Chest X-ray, PA view. Patient: 35 years old, sex M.
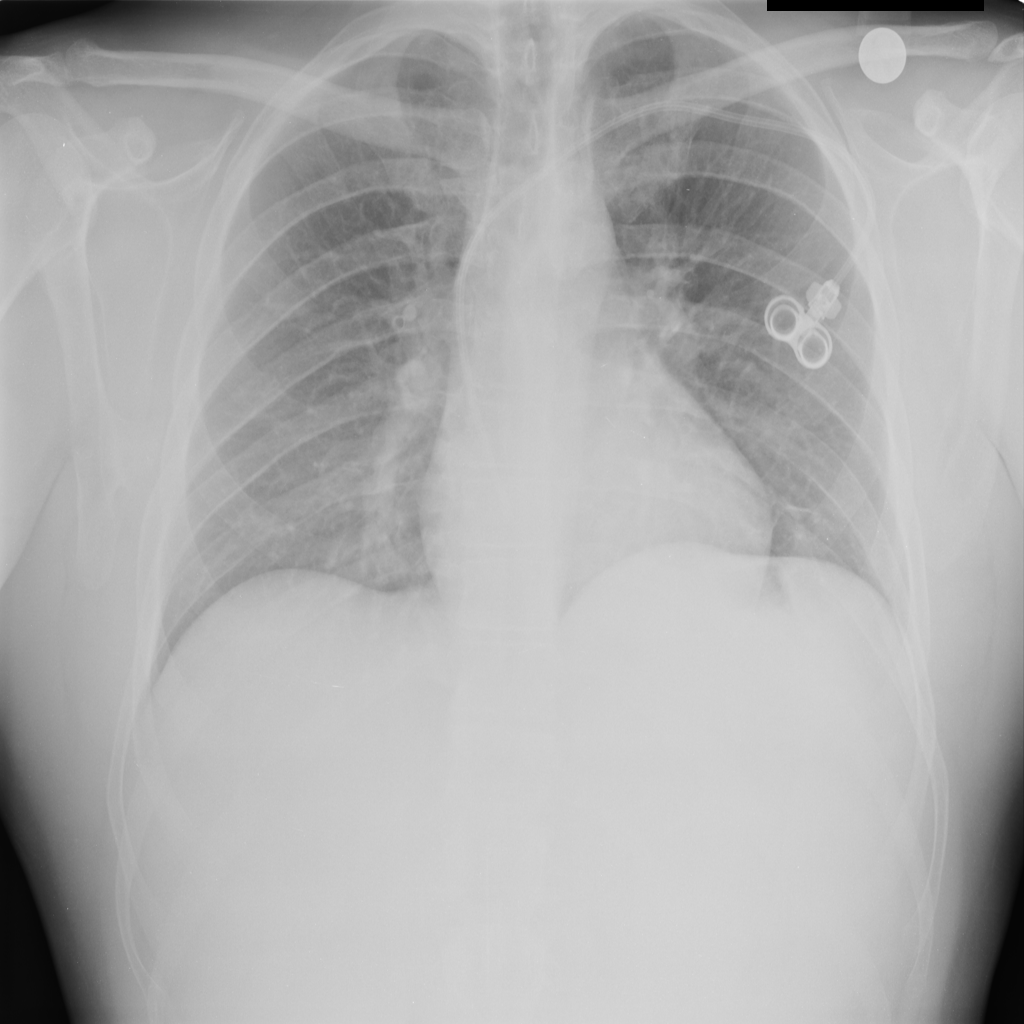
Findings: No Finding